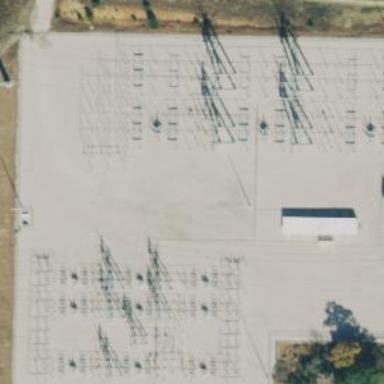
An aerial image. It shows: Switch for power supply.